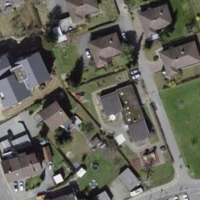
EUNIS habitat code: 54
Species observed at this site:
Convolvulus arvensis